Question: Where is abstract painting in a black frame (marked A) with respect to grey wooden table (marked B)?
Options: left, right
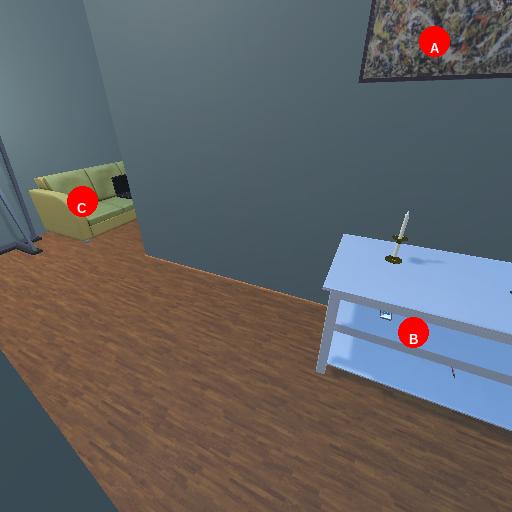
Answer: left